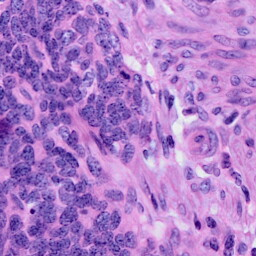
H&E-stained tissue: Cervix